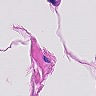
Metastatic tissue present: no